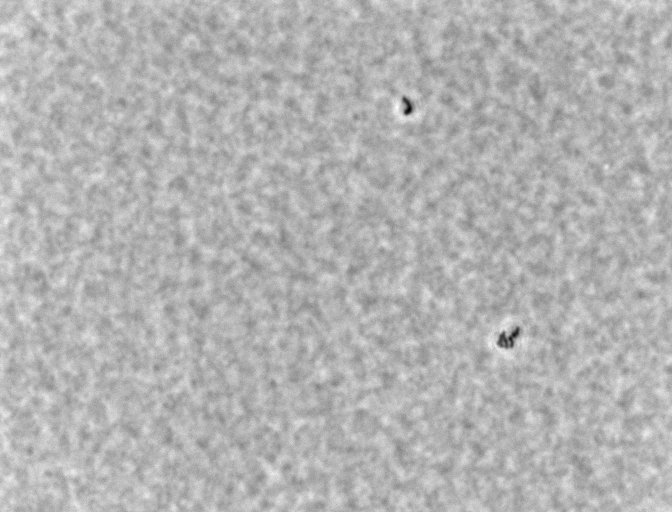
Listeria innocua